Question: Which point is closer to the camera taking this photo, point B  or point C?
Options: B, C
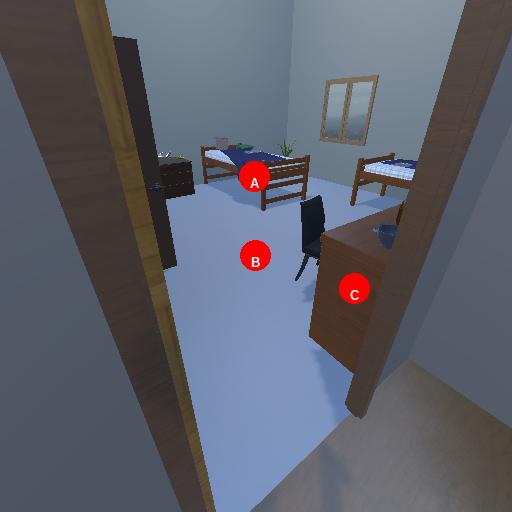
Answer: B